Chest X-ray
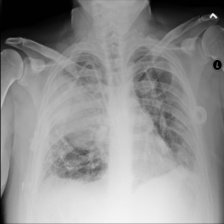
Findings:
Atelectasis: negative
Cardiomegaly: negative
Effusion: negative
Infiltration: negative
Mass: negative
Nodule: negative
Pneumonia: negative
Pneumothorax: negative
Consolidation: negative
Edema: negative
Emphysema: negative
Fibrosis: negative
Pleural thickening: negative
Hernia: negative